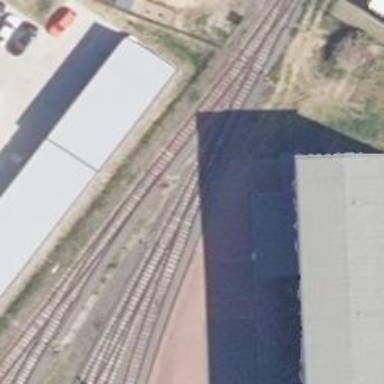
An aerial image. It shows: Railway switch.